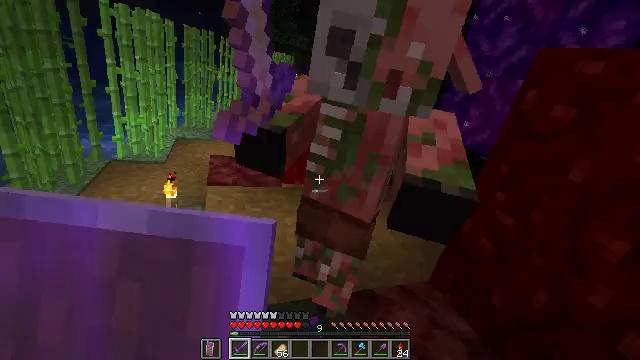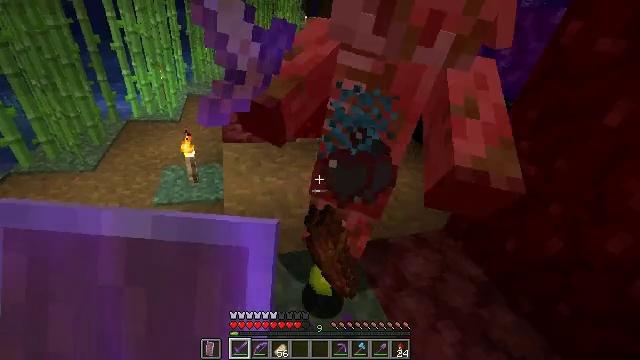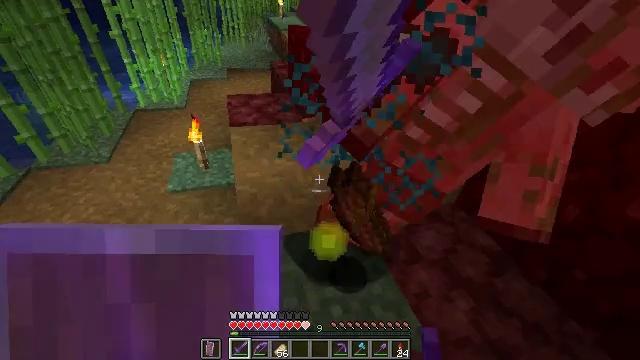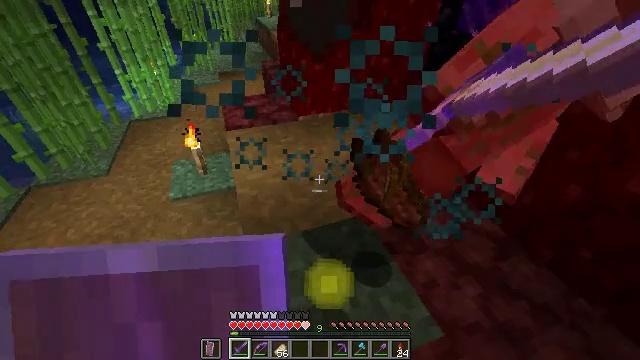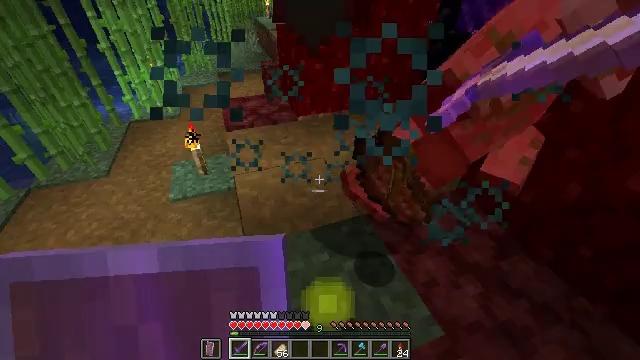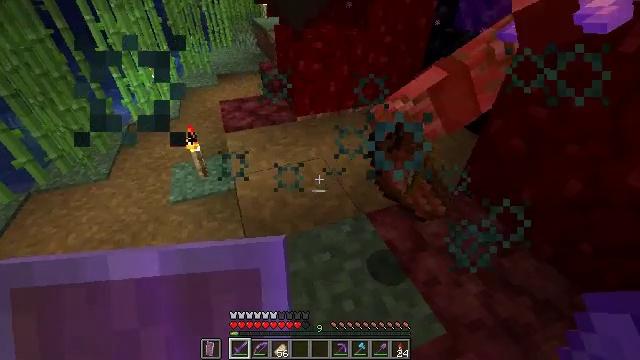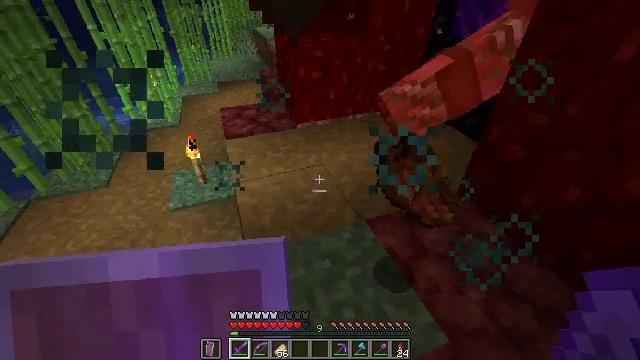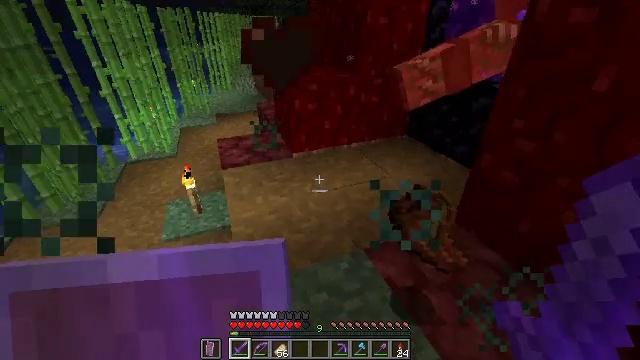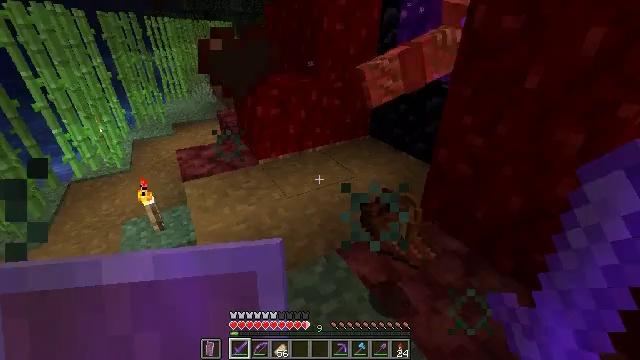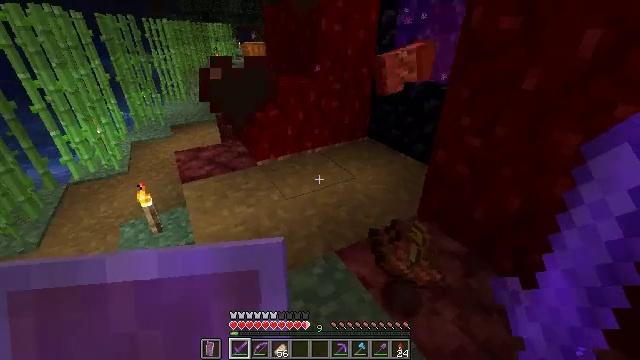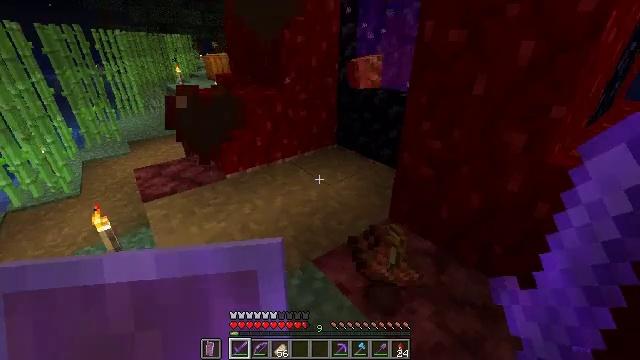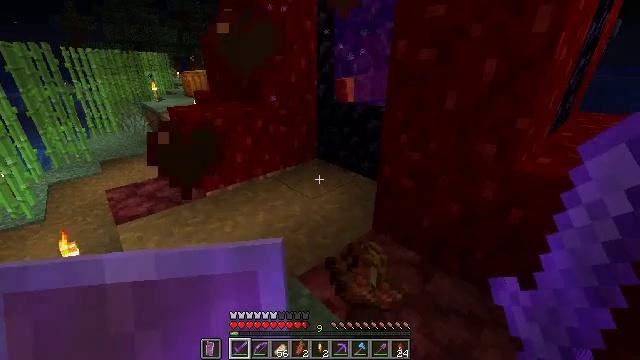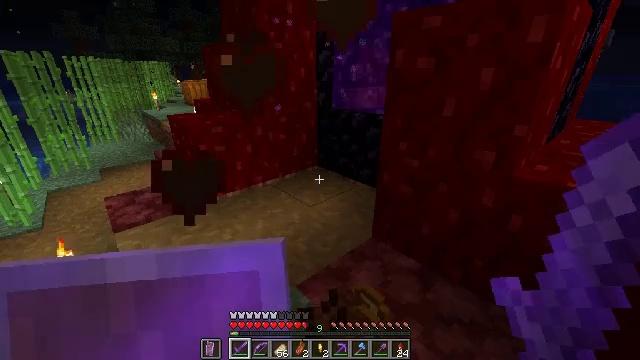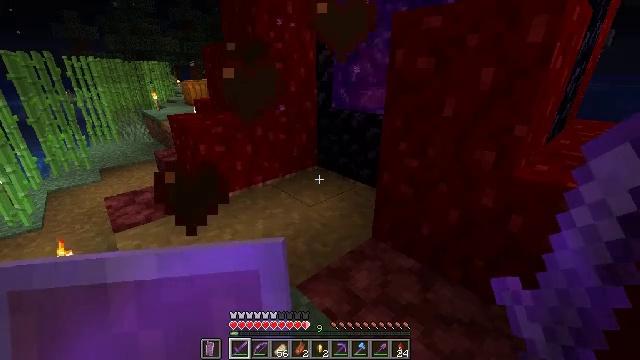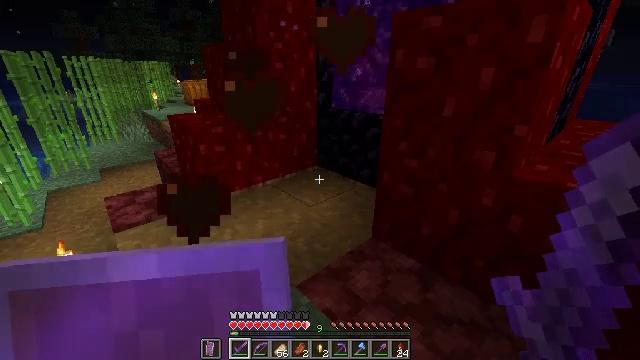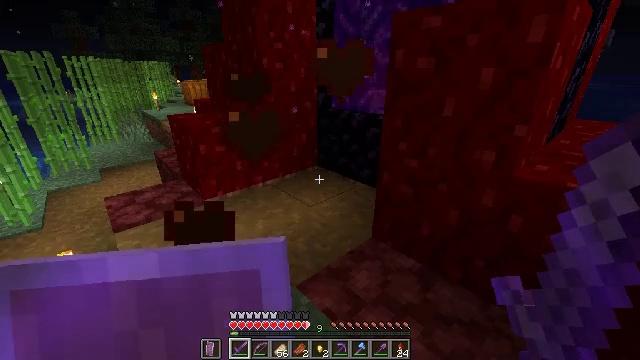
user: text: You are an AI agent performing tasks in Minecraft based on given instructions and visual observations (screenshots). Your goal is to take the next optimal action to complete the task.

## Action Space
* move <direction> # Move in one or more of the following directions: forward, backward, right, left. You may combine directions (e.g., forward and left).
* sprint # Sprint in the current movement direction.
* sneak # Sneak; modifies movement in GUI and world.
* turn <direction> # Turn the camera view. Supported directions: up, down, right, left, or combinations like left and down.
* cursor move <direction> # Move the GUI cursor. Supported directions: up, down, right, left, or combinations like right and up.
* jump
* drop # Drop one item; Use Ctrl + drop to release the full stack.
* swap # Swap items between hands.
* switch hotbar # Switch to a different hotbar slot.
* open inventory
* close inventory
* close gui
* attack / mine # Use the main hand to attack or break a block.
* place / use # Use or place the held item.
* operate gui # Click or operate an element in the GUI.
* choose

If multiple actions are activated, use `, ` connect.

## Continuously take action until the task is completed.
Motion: motion action
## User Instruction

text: Break the spruce trapdoor from a structure.
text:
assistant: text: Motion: turn left and down, attack / mine
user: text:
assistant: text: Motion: turn left and down, attack / mine
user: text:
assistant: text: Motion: attack / mine
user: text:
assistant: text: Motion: no_op
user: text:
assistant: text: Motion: no_op
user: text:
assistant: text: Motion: turn up
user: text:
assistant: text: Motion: turn right and up
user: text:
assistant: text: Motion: turn right
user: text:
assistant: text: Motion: no_op
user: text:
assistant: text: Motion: turn right and up
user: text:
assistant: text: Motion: turn right and up
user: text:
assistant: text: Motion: turn up
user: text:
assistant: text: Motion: no_op
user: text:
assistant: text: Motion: no_op
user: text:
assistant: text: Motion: no_op
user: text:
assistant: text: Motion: no_op
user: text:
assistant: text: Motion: no_op
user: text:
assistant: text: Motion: no_op
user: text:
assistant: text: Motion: no_op
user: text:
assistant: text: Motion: no_op
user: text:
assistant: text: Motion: no_op
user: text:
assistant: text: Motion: no_op
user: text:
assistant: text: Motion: no_op
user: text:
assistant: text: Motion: no_op
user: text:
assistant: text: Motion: no_op
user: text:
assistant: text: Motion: no_op
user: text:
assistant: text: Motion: no_op
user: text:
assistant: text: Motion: no_op
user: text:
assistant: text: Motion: turn right and up
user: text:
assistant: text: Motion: turn right and up